Aerial crown-view tile of a tropical tree (Barro Colorado Island, Panama), acquired 20250818:
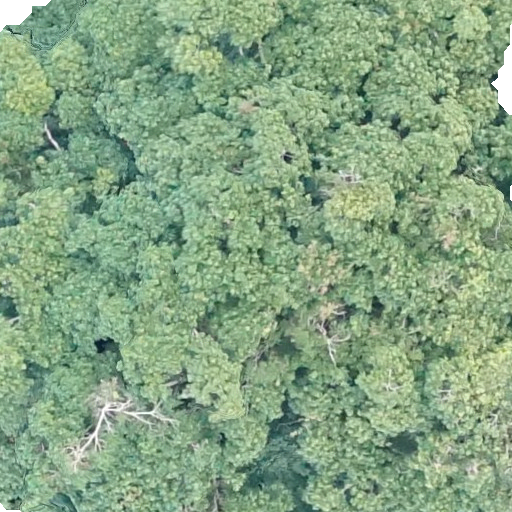
Species: Hura crepitans
GBIF accepted scientific name: Hura crepitans
Crown area: 583.485 m²